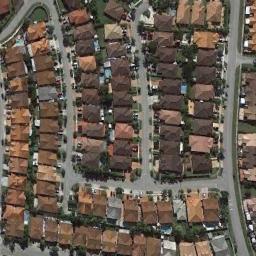
Label: residential